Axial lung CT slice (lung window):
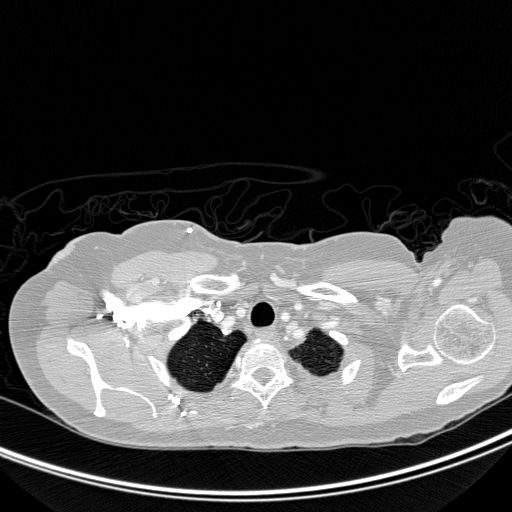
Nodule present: no